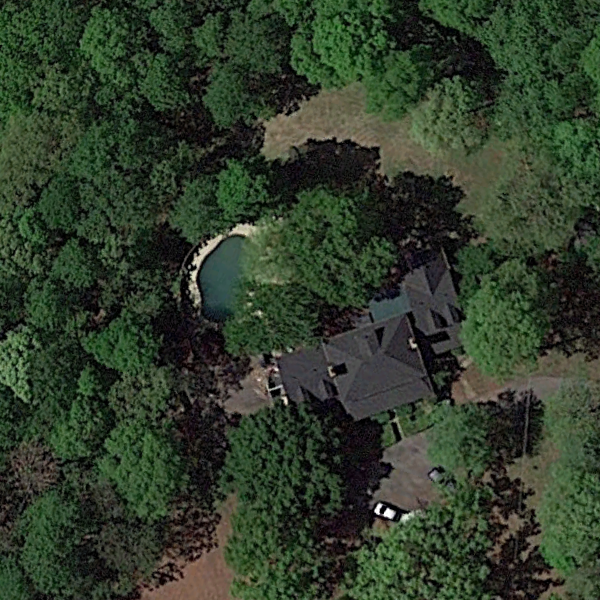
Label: SparseResidential